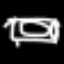
Label: bed